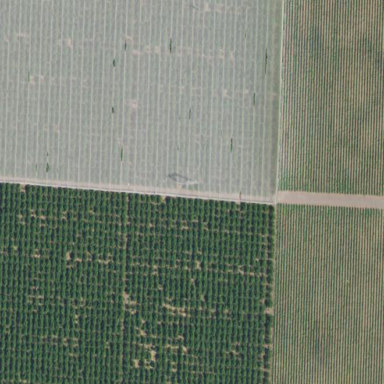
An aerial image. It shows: Orchard.